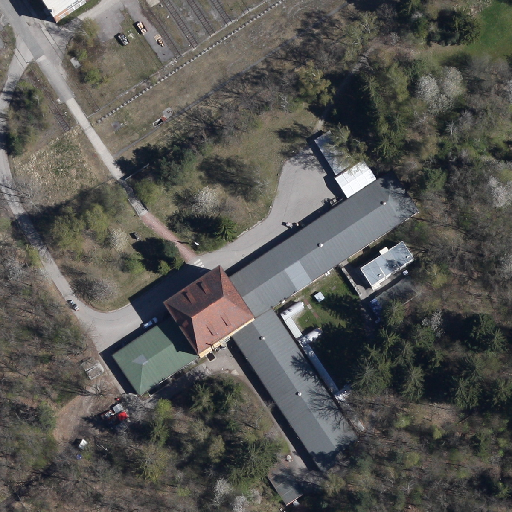
Referring expression: light-duty vehicle in the parking area